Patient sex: F
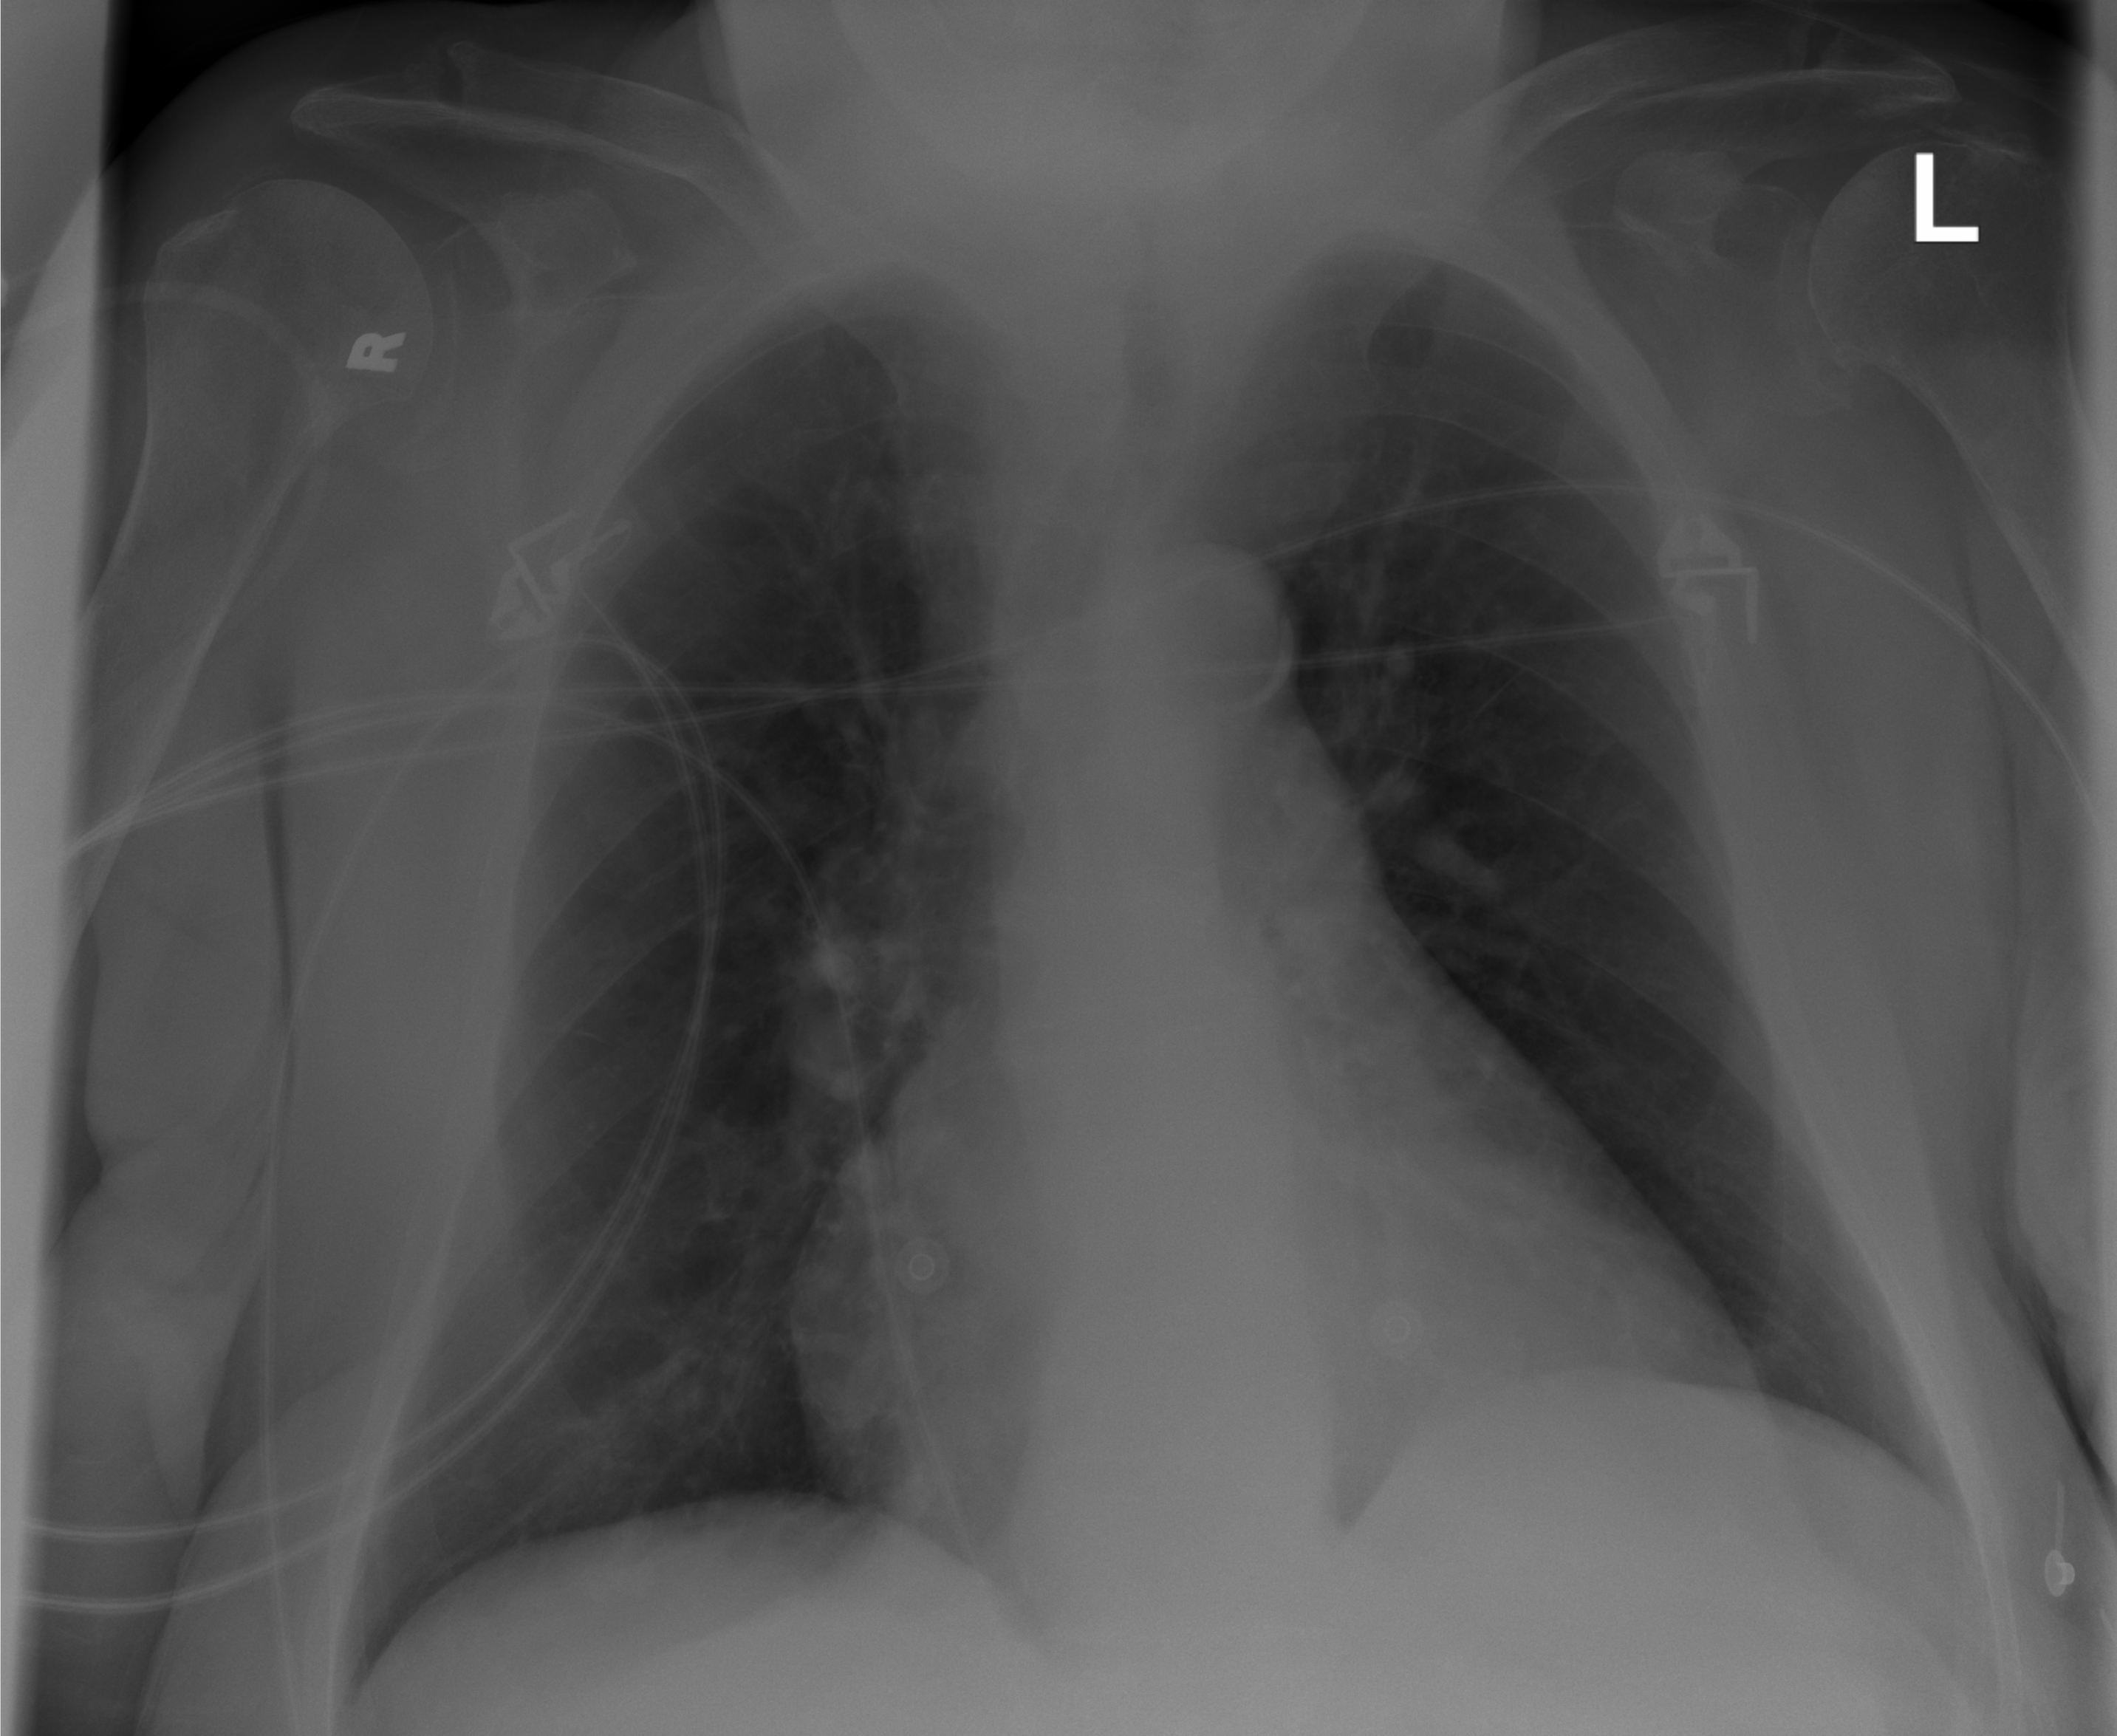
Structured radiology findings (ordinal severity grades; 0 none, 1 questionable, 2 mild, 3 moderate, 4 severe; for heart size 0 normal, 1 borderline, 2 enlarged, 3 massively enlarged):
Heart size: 2
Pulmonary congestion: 0
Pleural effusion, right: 0
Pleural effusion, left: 0
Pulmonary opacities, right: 1
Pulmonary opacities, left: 0
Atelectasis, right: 0
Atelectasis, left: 0